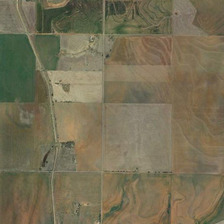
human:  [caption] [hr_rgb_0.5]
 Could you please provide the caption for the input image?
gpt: many pieces of farmlands are together .

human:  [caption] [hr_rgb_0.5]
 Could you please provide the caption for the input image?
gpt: many pieces of farmlands are together .

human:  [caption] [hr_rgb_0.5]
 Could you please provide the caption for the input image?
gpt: many pieces of farmlands are together .

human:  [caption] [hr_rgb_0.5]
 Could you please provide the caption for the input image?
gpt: many pieces of farmlands are together .

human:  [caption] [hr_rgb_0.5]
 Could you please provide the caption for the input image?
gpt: many pieces of farmlands are together .